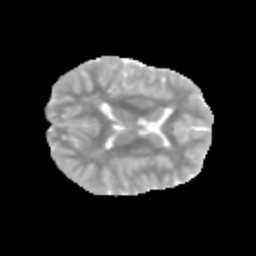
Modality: MD
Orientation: axial
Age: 9
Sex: male
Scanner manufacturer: siemens
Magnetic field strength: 3 T
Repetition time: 3.8 s
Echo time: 0.07 s